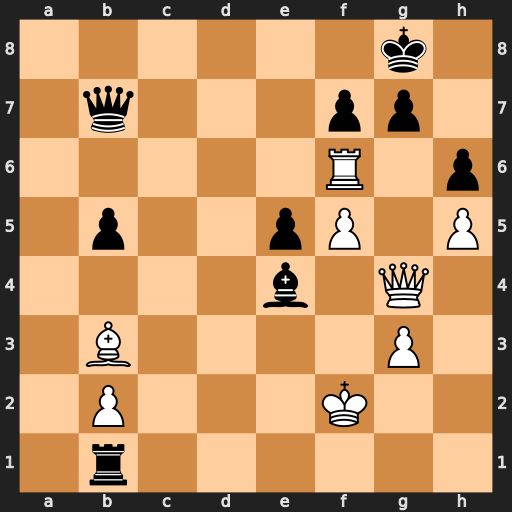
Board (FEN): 6k1/1q3pp1/5R1p/1p2pP1P/4b1Q1/1B4P1/1P3K2/1r6
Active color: w
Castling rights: -
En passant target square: -
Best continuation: Bxf7+ Qxf7 Rxf7